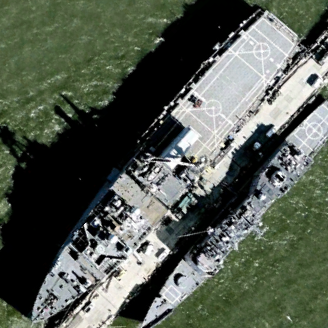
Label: combat